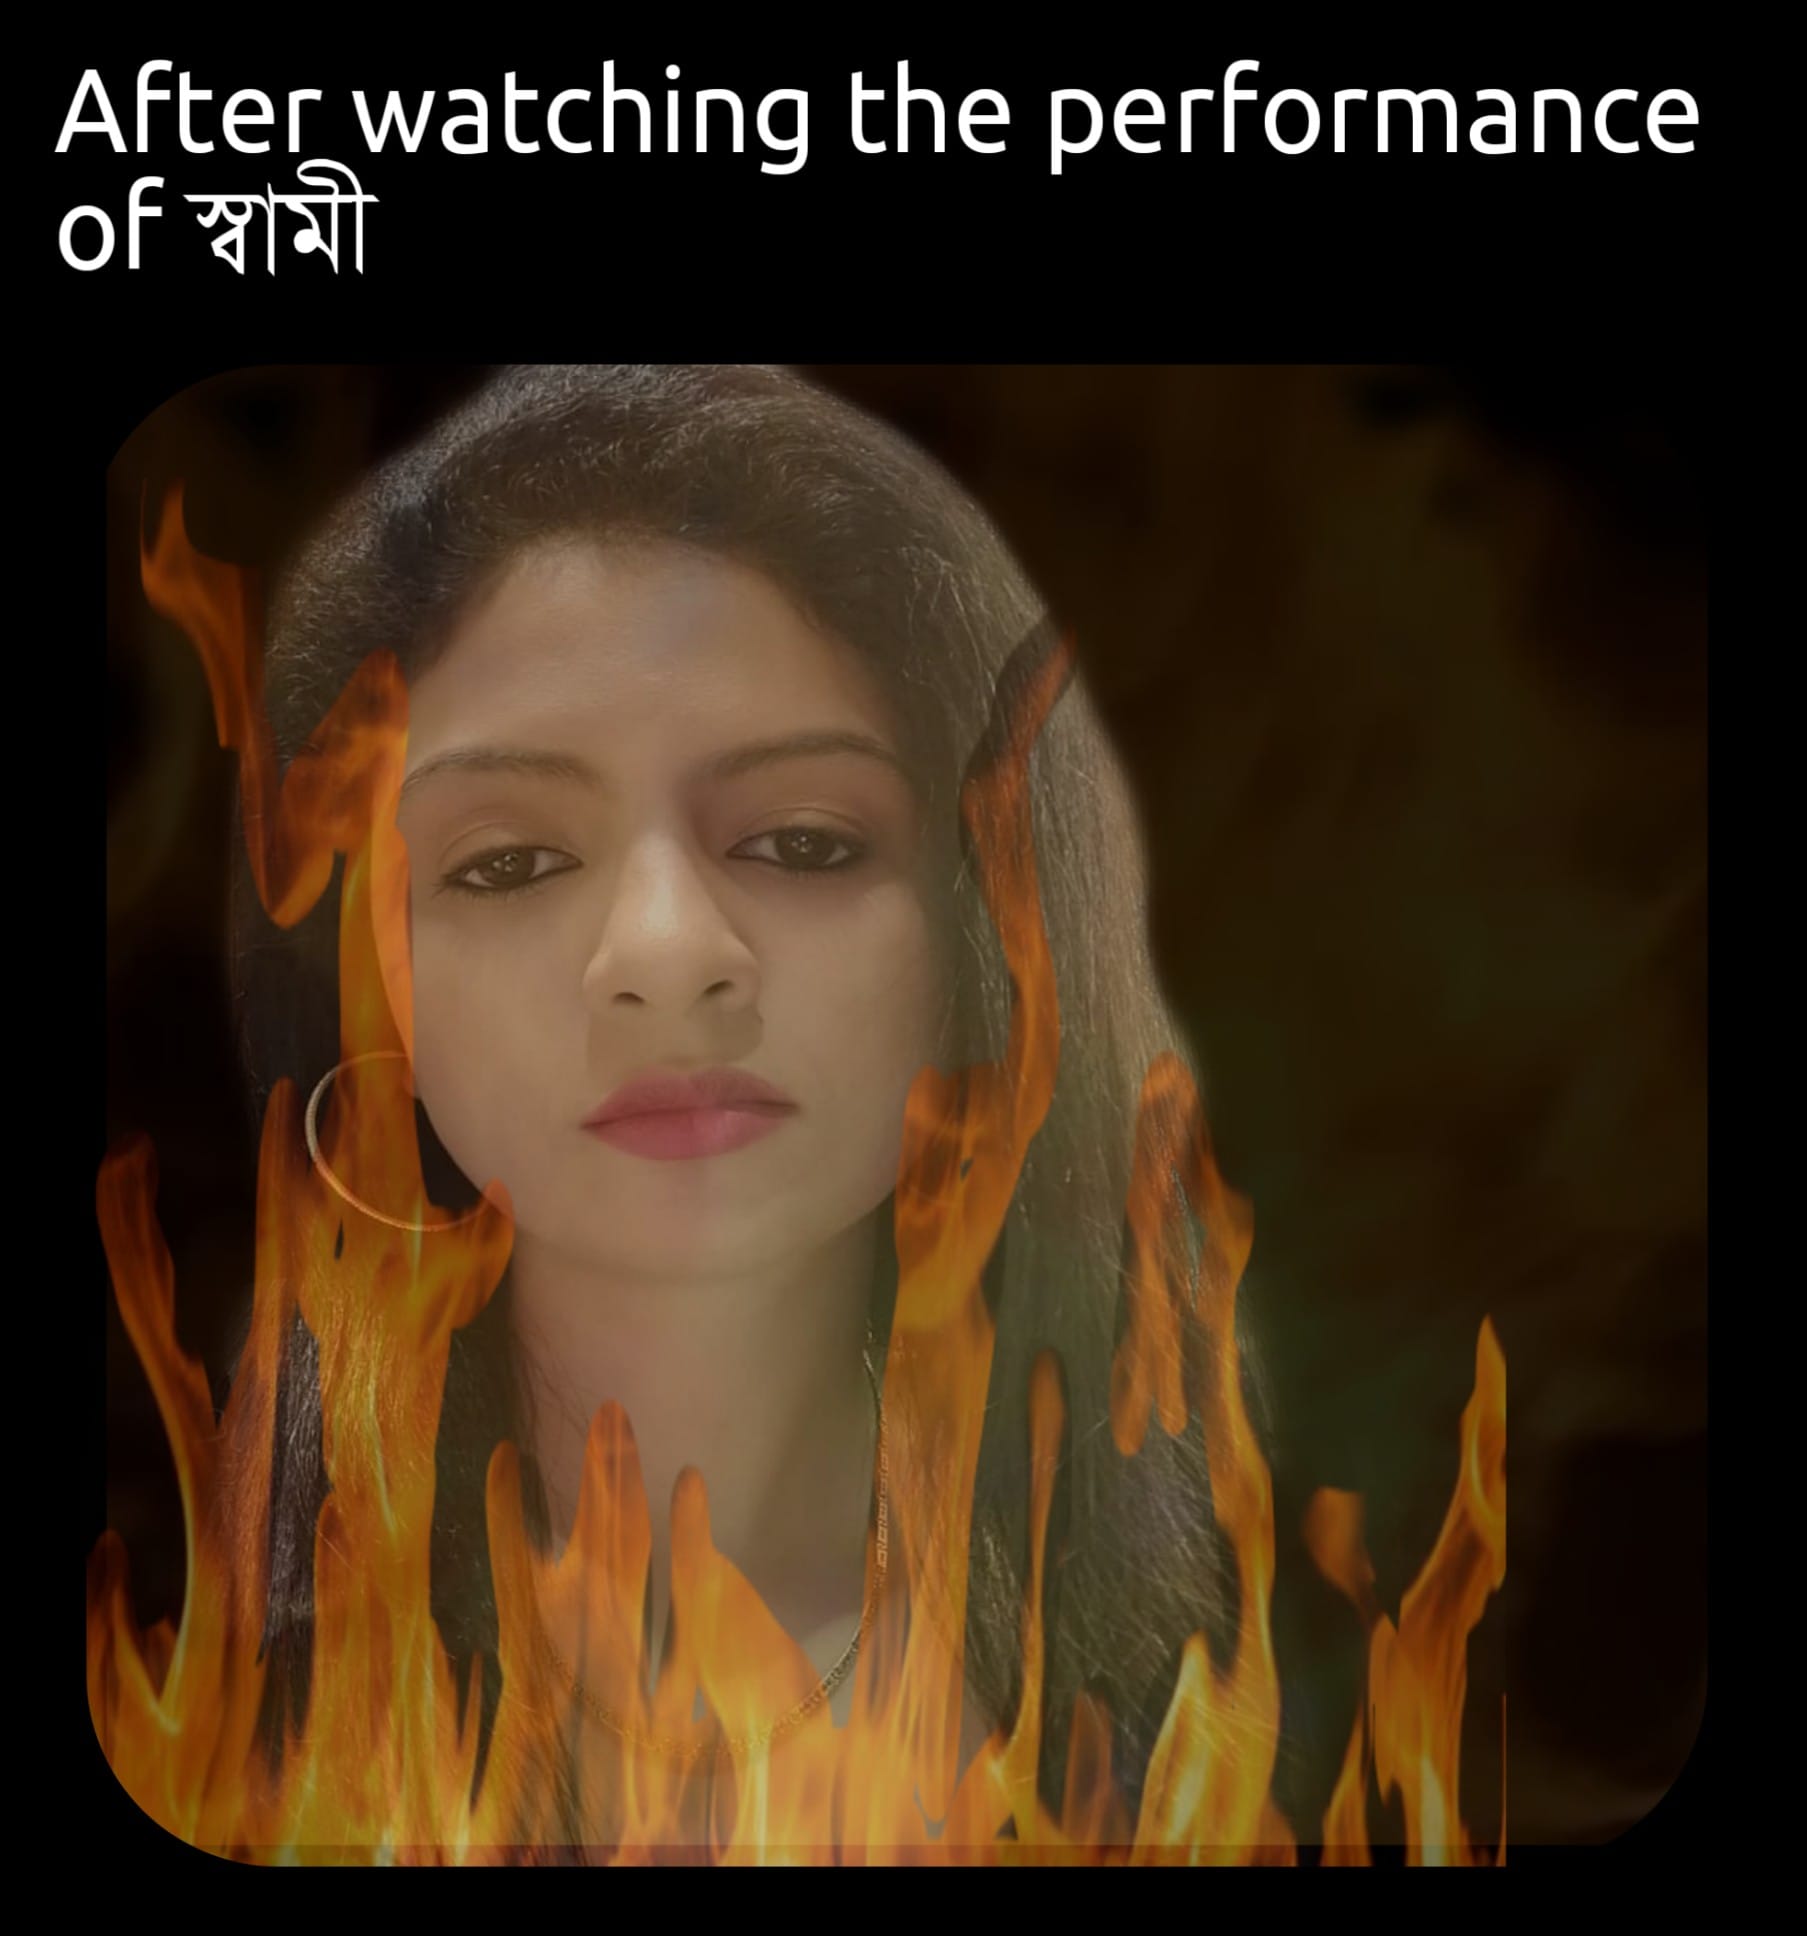
Caption: After watching the performance of  স্বামী
Label: hate